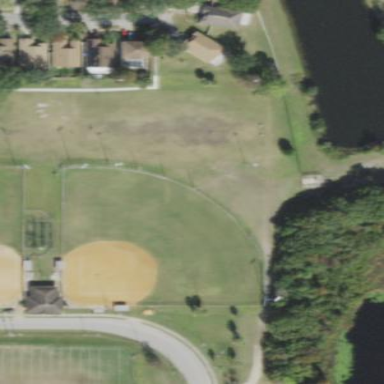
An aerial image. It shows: Baseball pitch for leisure land activities.